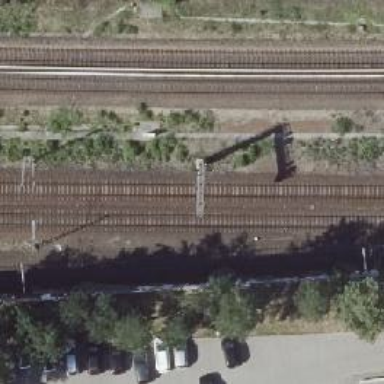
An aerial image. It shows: Railway signal.